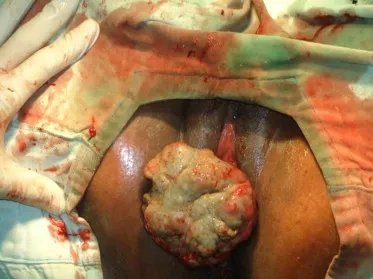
Large myoma abutting from the uterine fundus.
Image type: medical_photograph (other_medical_photograph)